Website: apple
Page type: account-selection
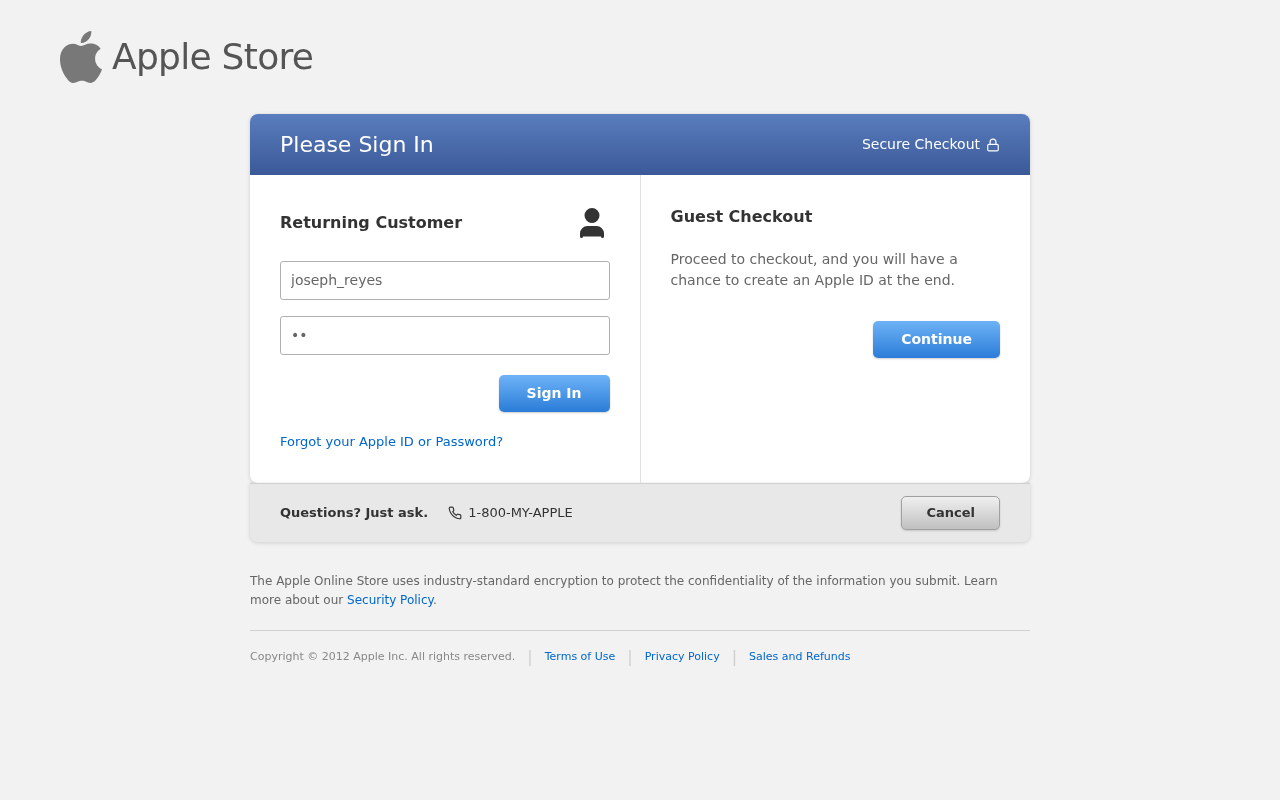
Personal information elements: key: PII_LOGIN_USERNAME
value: joseph_reyes